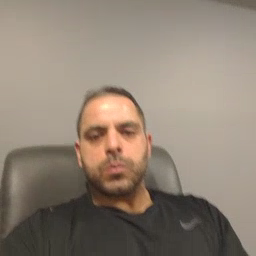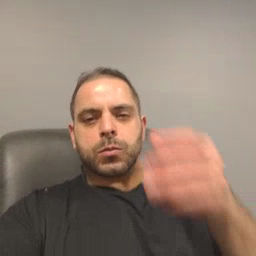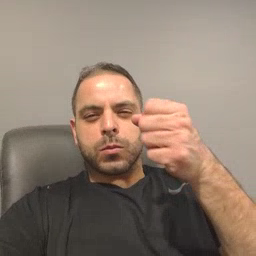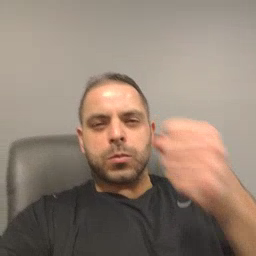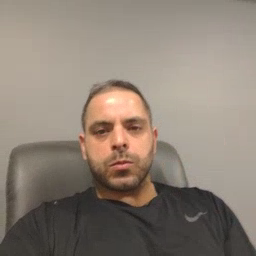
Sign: milk